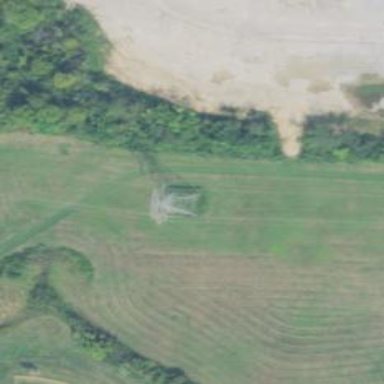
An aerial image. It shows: Lattice structure tower used for power transmission.